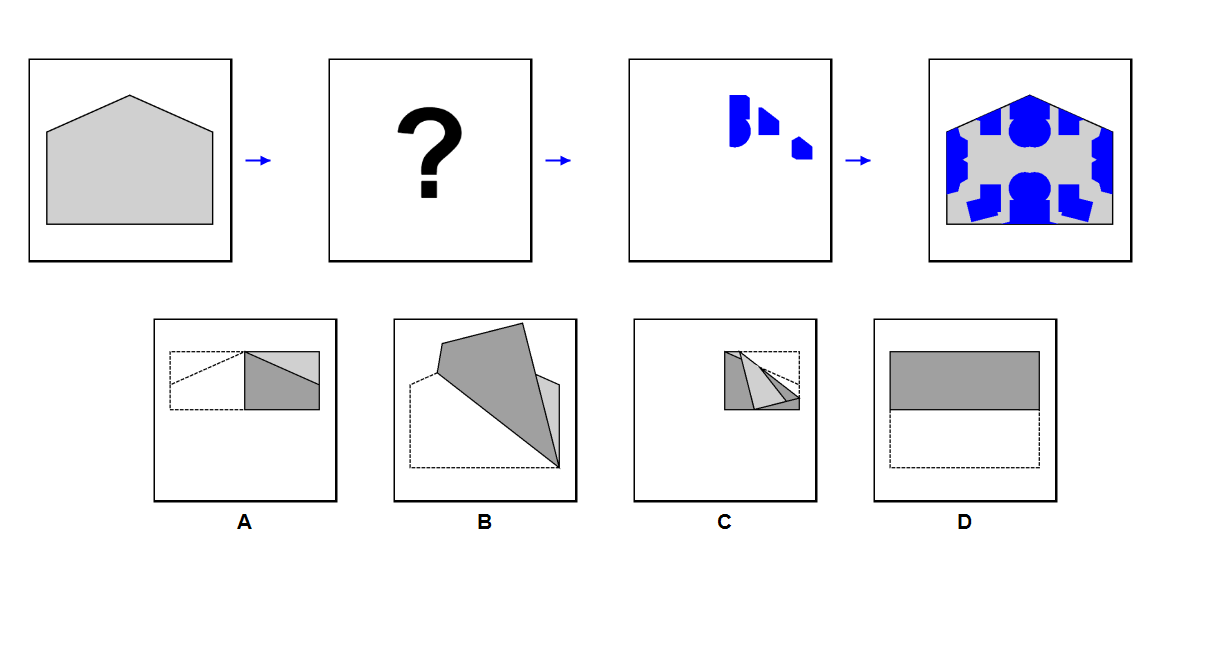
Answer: B